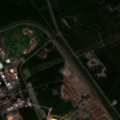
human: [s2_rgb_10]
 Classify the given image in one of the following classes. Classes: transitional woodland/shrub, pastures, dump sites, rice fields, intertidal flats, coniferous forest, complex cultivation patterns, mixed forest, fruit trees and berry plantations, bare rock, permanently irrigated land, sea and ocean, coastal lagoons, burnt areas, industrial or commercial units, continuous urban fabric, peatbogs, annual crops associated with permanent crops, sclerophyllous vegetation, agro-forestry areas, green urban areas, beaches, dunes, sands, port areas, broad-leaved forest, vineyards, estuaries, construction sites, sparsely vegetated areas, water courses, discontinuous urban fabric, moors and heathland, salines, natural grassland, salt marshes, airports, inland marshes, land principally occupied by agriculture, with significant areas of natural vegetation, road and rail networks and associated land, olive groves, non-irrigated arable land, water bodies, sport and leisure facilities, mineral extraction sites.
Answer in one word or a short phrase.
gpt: industrial or commercial units, coniferous forest, mixed forest